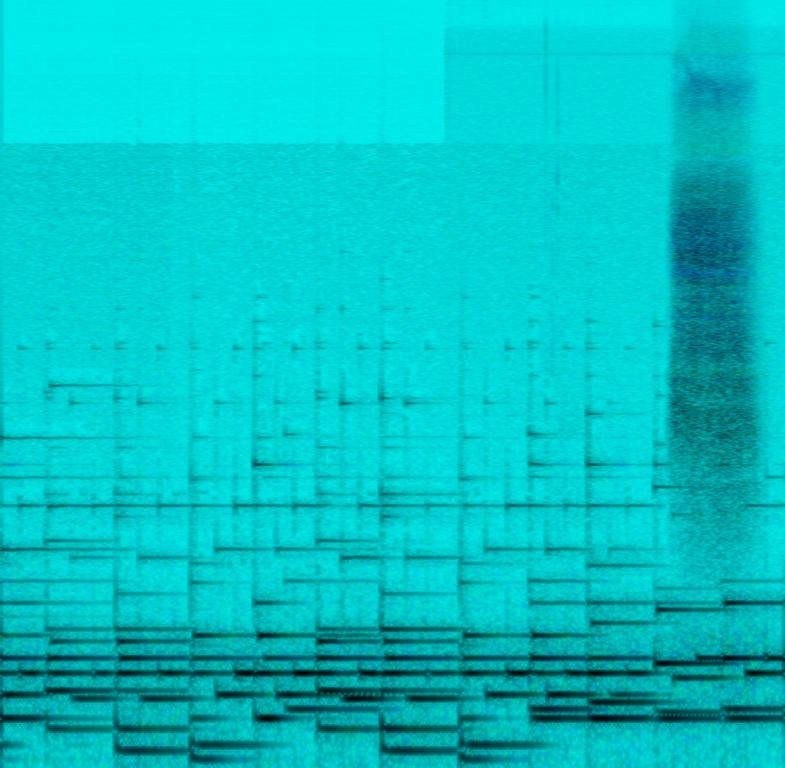
This music is a lively xylophone instrumental. The tempo is medium with minimal instrumentation of a xylophone and piano harmony. The music is pleasant, melodic, quirky,a little peculiar and unusual like music in a circus for a clown act. There is also a sound of blowing or shushing in the background.